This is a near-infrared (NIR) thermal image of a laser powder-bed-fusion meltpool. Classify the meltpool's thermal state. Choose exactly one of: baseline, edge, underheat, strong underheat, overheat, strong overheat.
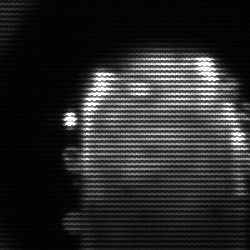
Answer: baseline